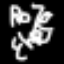
Label: frog